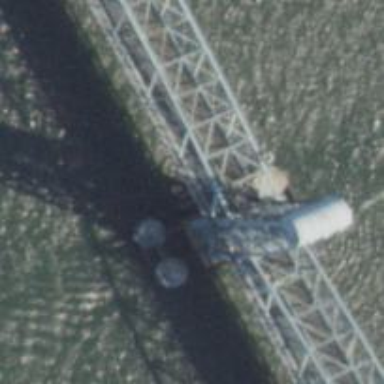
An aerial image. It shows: Lift movable bridge on primary highway.